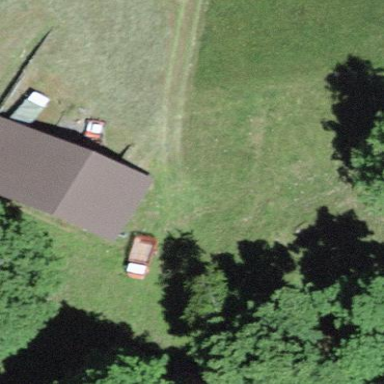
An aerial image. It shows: Rural barn.